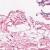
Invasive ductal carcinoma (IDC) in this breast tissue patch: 0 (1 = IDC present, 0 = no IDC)